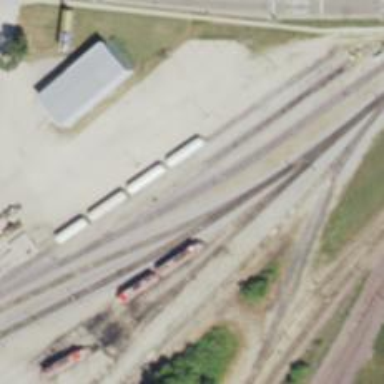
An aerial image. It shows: Railway yard used for servicing trains.